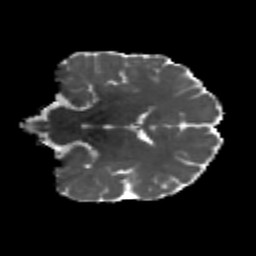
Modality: MD
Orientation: coronal
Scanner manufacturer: siemens
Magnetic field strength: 3 T
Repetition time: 4.16 s
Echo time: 0.0806 s